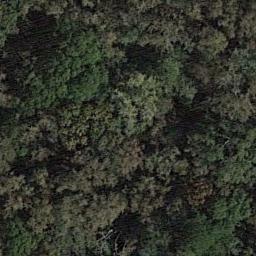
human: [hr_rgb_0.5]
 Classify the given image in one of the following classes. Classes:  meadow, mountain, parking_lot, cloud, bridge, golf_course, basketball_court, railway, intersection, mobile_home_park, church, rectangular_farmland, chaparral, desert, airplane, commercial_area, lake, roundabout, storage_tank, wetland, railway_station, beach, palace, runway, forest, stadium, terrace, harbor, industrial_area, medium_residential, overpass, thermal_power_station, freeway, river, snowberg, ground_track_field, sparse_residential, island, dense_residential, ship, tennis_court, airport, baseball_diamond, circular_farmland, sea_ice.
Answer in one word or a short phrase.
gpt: forest